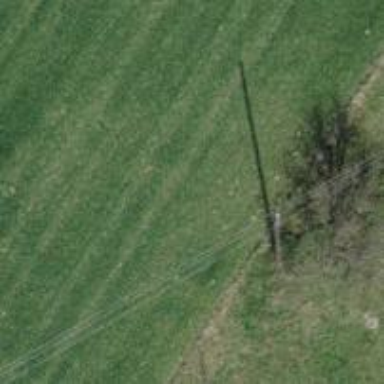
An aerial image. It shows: Power pole.